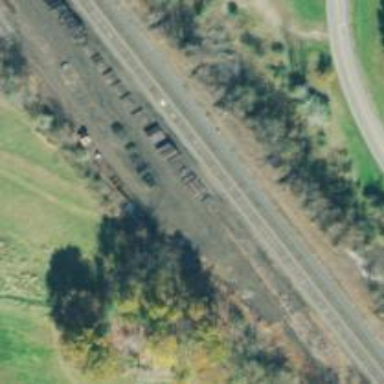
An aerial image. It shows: Railway siding for service.